Interaction volume radius: 10 \u00c5
Interaction volume height: 15 \u00c5
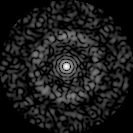
Disorder parameter: 0.832